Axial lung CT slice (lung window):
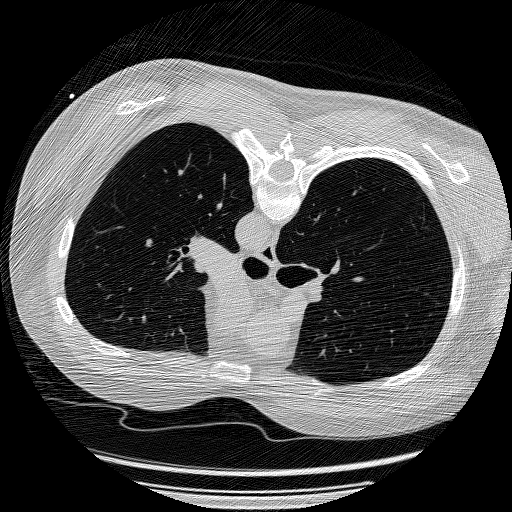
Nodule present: no